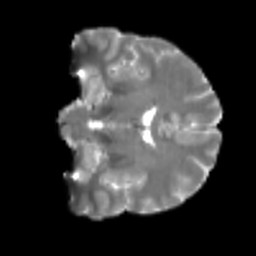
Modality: T2w
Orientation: coronal
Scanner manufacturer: siemens
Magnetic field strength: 3 T
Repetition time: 4 s
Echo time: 0.0594 s